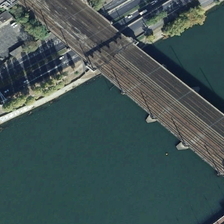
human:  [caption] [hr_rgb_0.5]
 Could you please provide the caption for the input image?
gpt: a bridge with railways are above a green river .

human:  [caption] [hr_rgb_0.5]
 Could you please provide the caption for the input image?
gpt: a bridge with railways are above a green river .

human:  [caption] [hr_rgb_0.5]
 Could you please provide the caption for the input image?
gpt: a bridge with railways are above a green river .

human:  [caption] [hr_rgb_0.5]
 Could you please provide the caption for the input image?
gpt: a bridge with railways are above a green river .

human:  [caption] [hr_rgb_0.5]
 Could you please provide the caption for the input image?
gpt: a bridge with railways are above a green river .